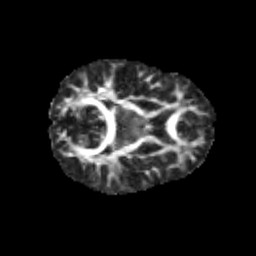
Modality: FA
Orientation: axial
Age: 13
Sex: female
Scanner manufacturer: siemens
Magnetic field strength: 3 T
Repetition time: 3.8 s
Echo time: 0.07 s